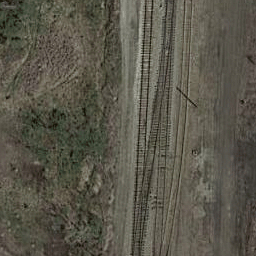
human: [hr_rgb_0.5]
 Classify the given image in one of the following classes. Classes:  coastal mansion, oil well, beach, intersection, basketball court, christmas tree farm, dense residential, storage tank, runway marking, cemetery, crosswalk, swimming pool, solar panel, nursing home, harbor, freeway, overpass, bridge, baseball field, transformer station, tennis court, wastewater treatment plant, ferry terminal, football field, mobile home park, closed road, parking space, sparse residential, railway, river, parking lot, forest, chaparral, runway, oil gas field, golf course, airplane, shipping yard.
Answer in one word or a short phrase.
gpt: railway